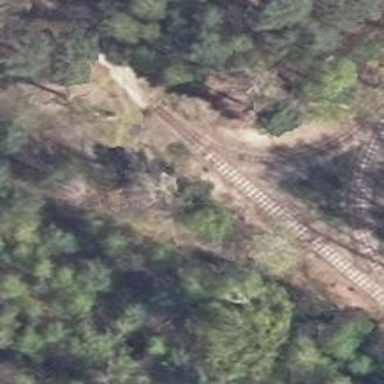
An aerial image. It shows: Preserved narrow gauge railway.